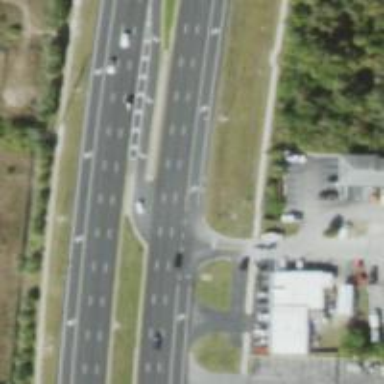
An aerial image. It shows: Trunk link highway.